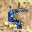
Label: 5